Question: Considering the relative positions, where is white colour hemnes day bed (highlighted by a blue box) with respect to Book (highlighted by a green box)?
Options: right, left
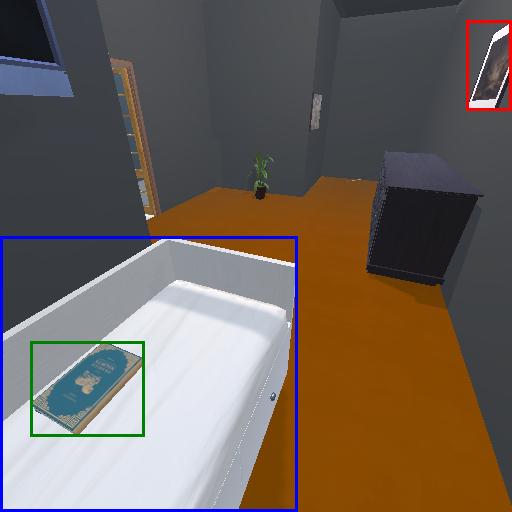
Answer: right